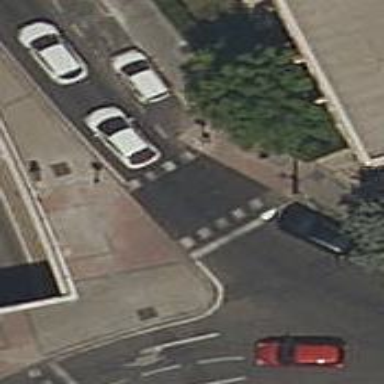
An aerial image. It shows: Road crossing with traffic signals.